Field crop: maize
Growth stage: 2
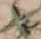
Species: atriplex